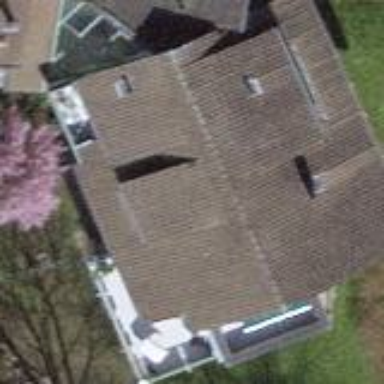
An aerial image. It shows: Building with gabled roof.